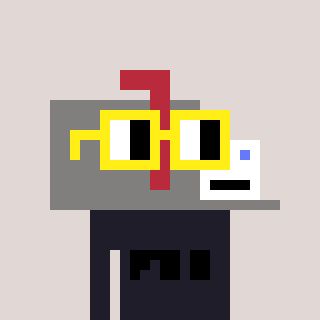
a pixel art character with square yellow glasses, a mailbox-shaped head and a grayscale-colored body on a warm background